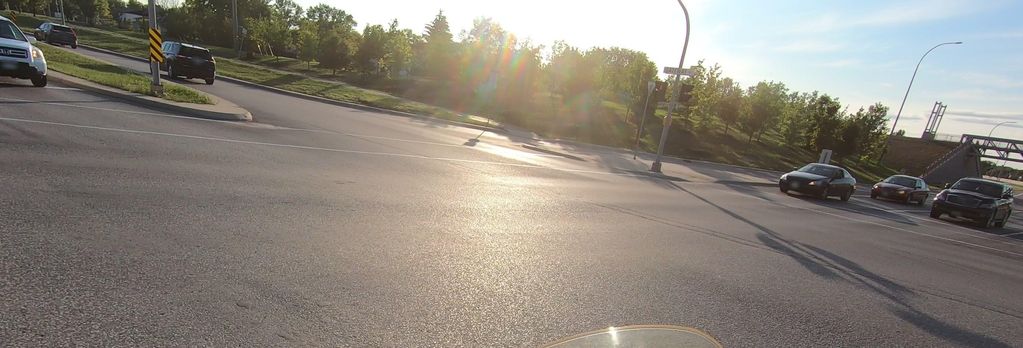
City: winnipeg